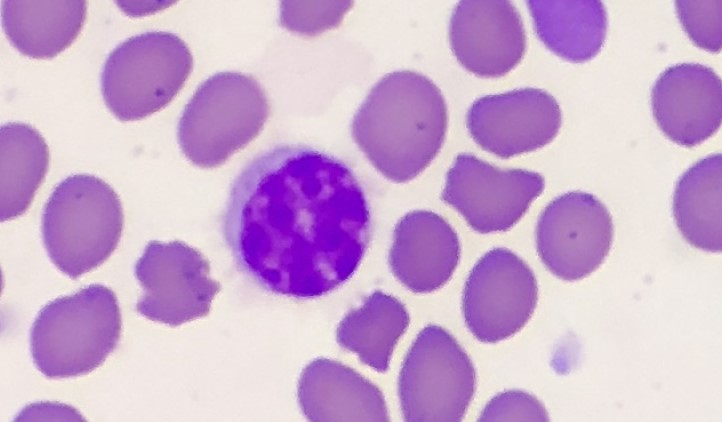
White blood cell type: Lymphocyte